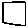
Label: square